Field crop: maize
Growth stage: 1
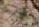
Species: salsola